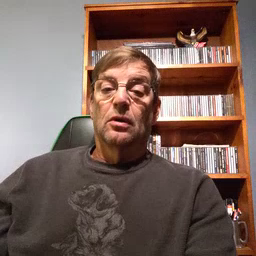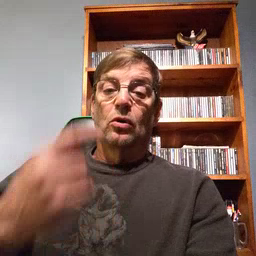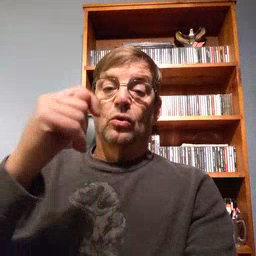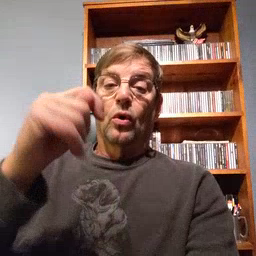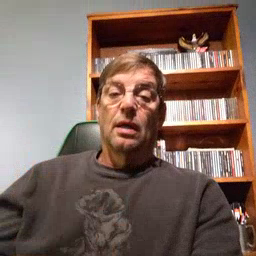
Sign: toy